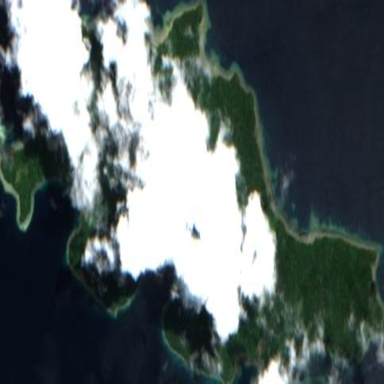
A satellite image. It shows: Island with forested coastline.